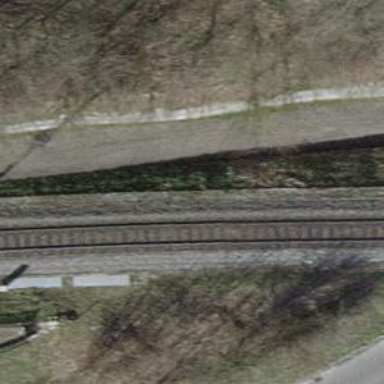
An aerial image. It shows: Single-track railway with electrified contact lines.